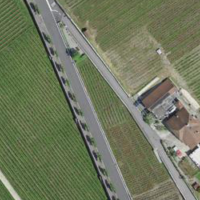
EUNIS habitat code: 40
Species observed at this site:
Cornus sanguinea